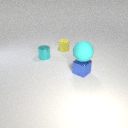
small blue metal cube to the right of small cyan metal cylinder